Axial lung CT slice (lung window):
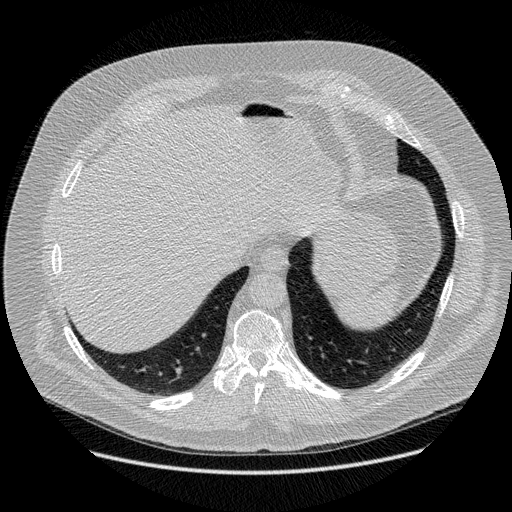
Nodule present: no